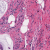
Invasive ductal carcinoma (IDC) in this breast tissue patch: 0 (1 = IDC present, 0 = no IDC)